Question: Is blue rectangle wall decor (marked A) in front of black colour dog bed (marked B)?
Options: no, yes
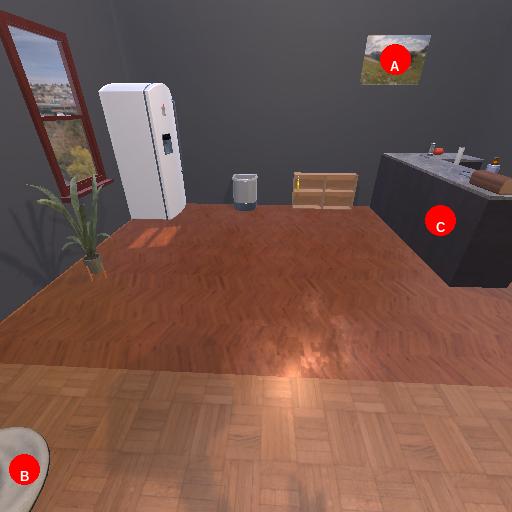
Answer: no